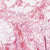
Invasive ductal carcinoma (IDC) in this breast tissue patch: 0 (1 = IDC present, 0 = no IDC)